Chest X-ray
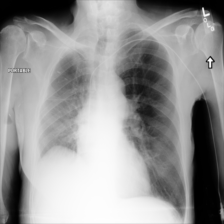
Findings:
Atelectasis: negative
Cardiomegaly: negative
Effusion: negative
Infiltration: negative
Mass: negative
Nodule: negative
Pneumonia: negative
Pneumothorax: negative
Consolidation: negative
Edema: negative
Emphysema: negative
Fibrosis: negative
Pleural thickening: negative
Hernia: negative